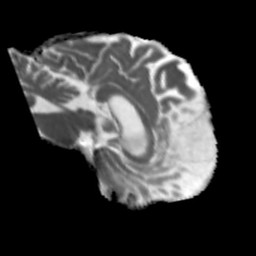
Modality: MD
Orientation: sagittal
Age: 52
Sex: male
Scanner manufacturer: siemens
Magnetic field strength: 3 T
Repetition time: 5.47 s
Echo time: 0.0854 s